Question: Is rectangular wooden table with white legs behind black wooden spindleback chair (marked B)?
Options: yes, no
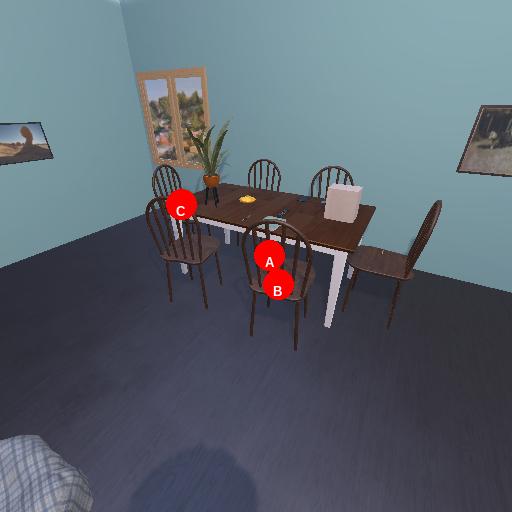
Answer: yes